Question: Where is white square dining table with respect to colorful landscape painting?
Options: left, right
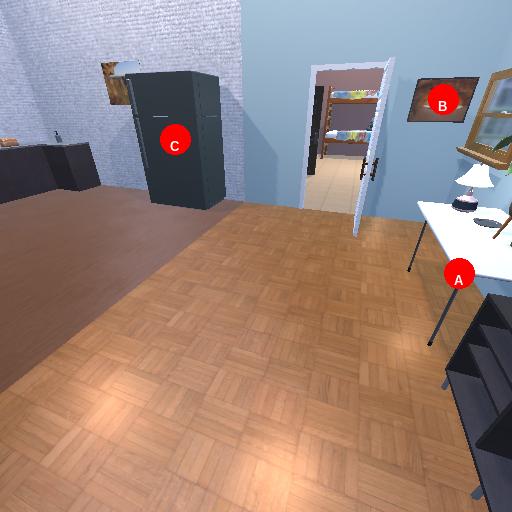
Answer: left